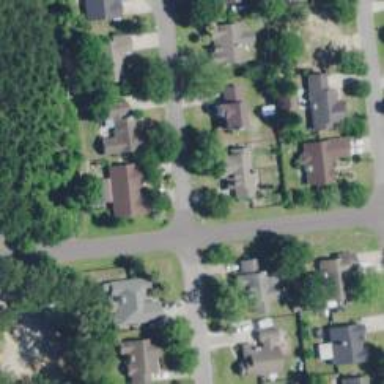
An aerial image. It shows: Residential road.